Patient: sex M, age 60
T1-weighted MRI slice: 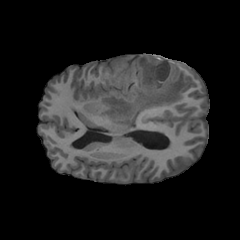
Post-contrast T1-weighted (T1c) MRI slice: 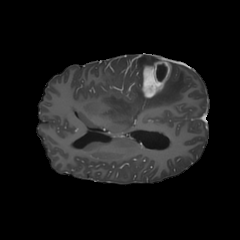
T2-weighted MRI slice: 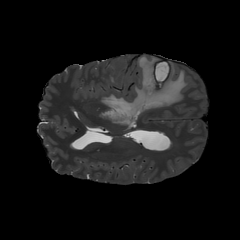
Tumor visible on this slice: yes
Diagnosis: Glioblastoma, IDH-wildtype
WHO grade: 4